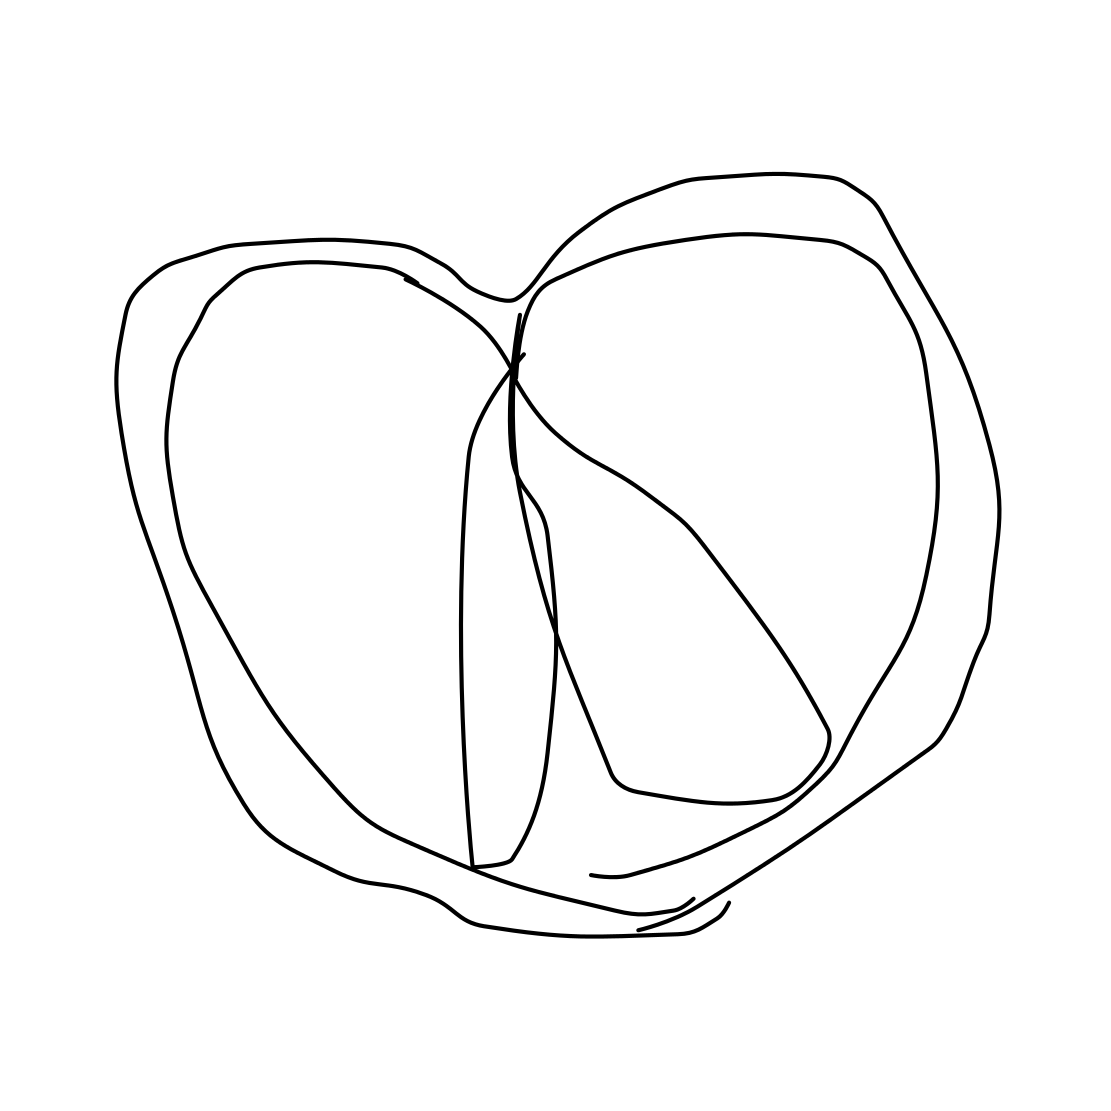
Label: pretzel